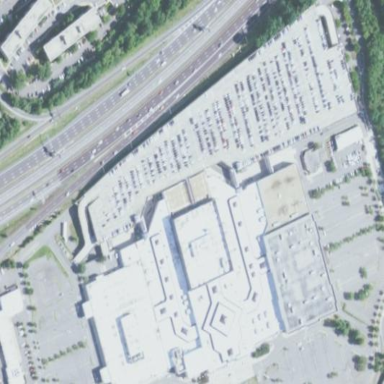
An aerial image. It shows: Shopping centre located on brownfield site.